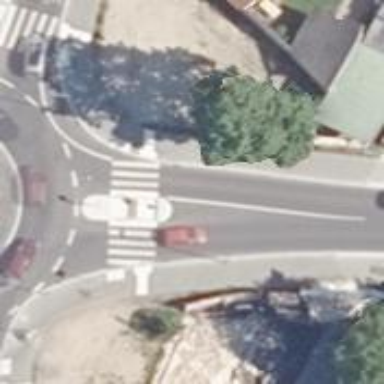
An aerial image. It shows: Uncontrolled zebra crossing with pedestrian island.